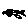
Label: car